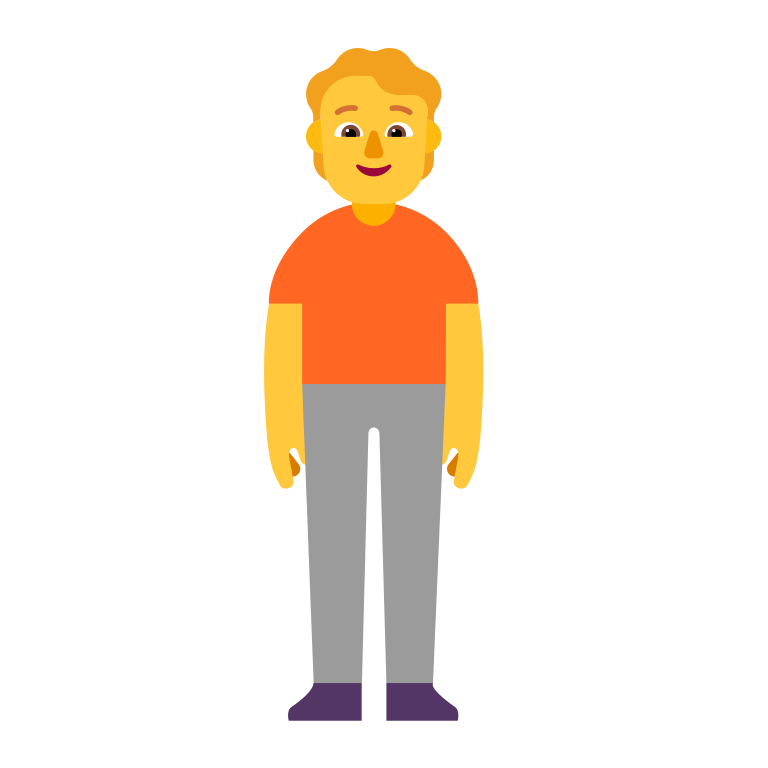
person standing flat default